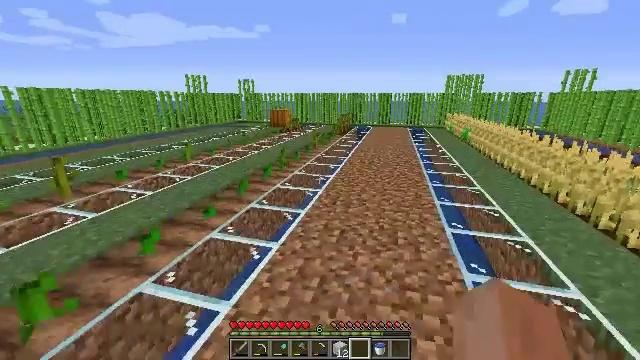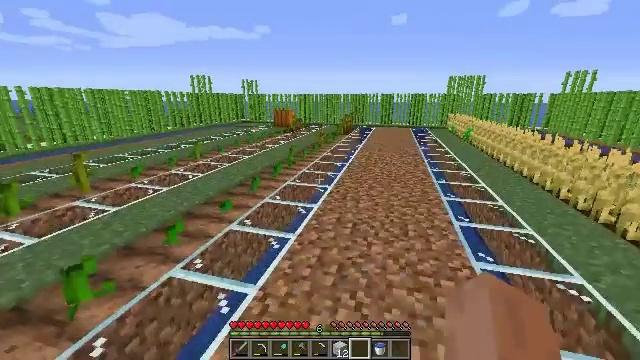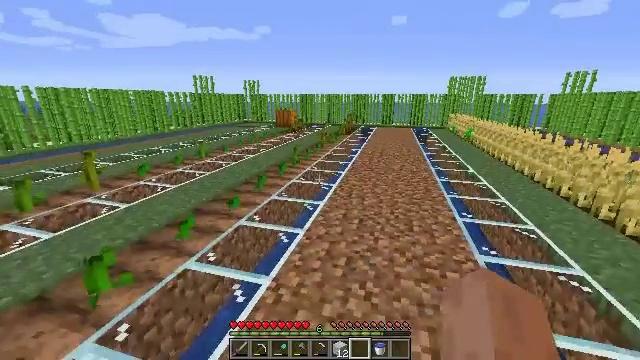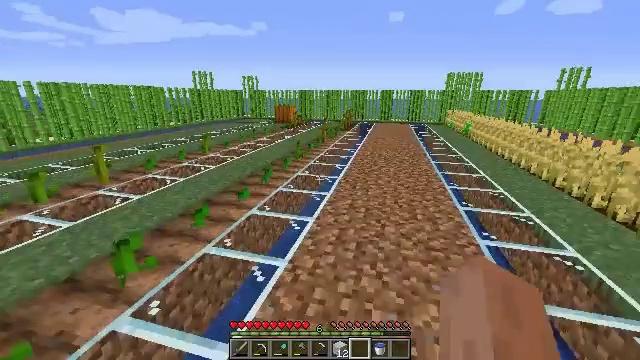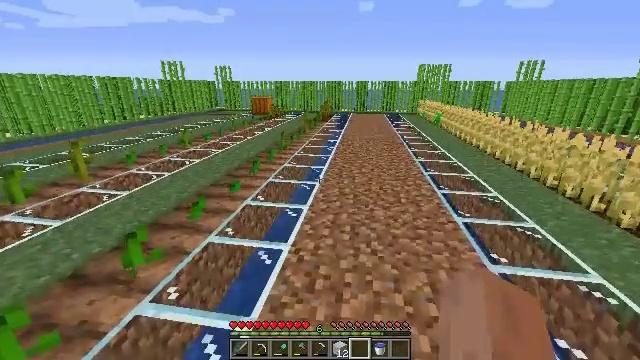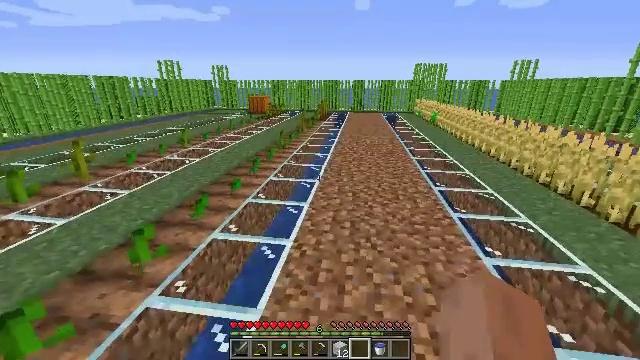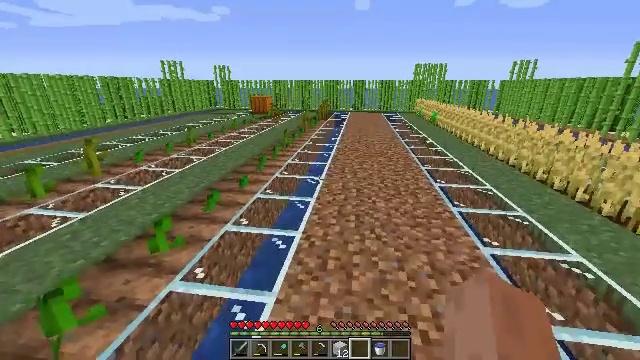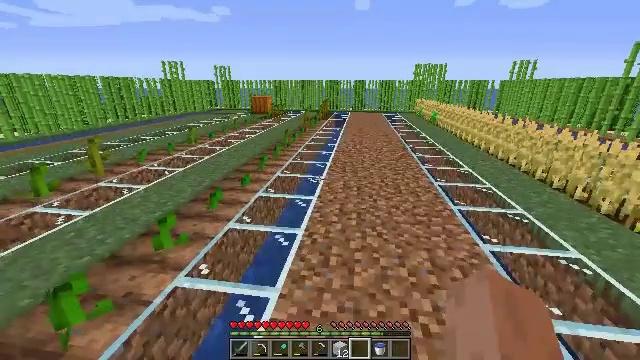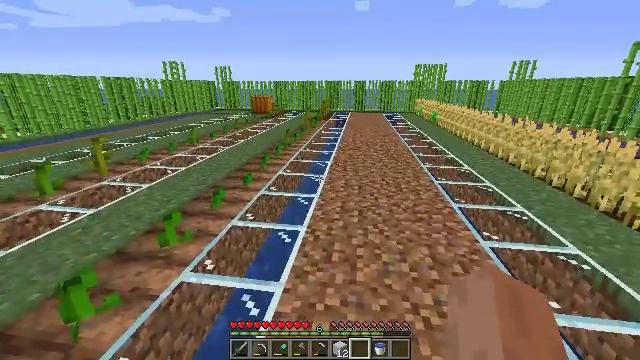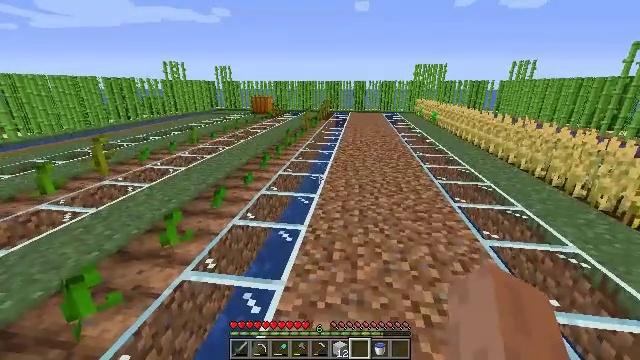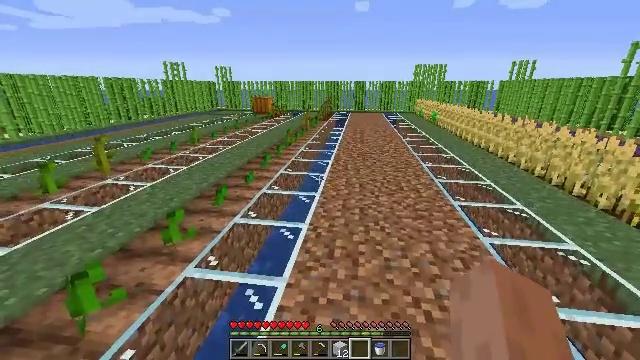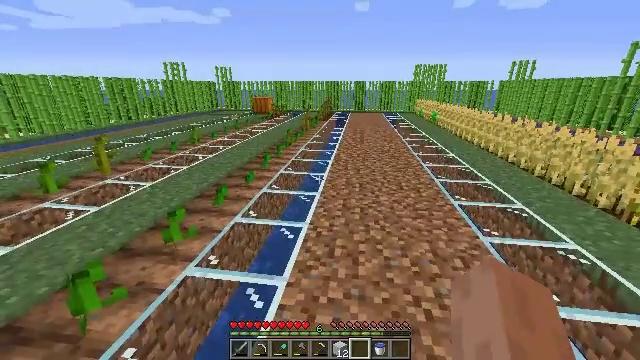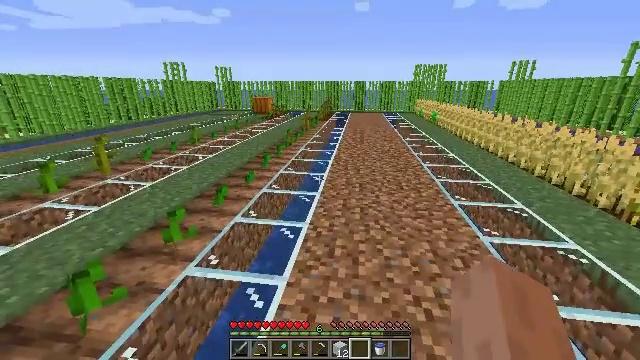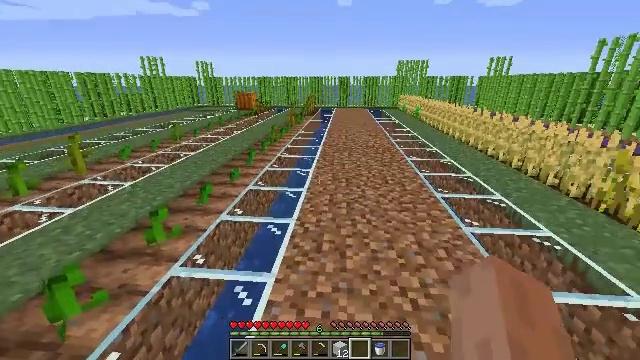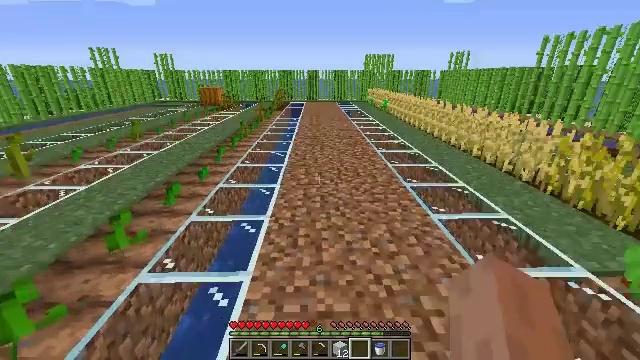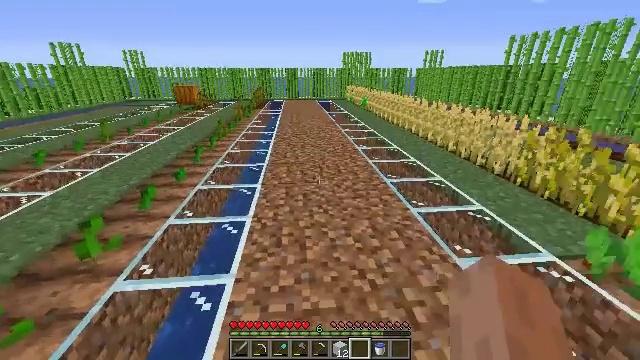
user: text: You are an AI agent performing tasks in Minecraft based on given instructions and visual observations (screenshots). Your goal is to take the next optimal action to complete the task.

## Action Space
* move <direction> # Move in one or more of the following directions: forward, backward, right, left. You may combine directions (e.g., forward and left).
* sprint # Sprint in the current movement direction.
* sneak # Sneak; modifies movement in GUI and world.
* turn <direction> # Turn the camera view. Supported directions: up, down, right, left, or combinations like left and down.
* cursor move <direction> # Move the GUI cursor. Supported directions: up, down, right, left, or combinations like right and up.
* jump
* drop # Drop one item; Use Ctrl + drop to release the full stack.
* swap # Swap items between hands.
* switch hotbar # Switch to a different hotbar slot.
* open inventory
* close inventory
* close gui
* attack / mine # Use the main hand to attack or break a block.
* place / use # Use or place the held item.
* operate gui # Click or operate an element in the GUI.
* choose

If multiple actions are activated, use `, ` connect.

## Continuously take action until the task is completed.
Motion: motion action
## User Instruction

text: drop white concrete
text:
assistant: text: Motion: move back and move left
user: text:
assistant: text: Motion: move back and move left
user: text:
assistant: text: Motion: move back and move left
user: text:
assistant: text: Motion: move back and move left, turn right and down
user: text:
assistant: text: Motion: move back
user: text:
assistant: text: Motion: no_op
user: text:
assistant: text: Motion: no_op
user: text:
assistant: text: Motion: no_op
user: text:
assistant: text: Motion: no_op
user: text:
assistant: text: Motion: no_op
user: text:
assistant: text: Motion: no_op
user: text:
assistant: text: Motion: no_op
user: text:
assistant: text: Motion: turn right
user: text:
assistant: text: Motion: turn right and down
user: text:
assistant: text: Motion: turn right
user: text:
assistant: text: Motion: turn right
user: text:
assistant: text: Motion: turn right
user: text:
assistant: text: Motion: turn right
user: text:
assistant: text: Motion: turn right and up
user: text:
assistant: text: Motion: turn right
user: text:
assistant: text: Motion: turn right
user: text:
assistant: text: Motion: turn down
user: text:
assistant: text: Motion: no_op
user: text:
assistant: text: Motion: no_op
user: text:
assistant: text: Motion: turn up
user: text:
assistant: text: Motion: turn up
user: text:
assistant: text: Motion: no_op
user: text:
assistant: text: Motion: no_op
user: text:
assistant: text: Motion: no_op
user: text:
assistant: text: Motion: no_op